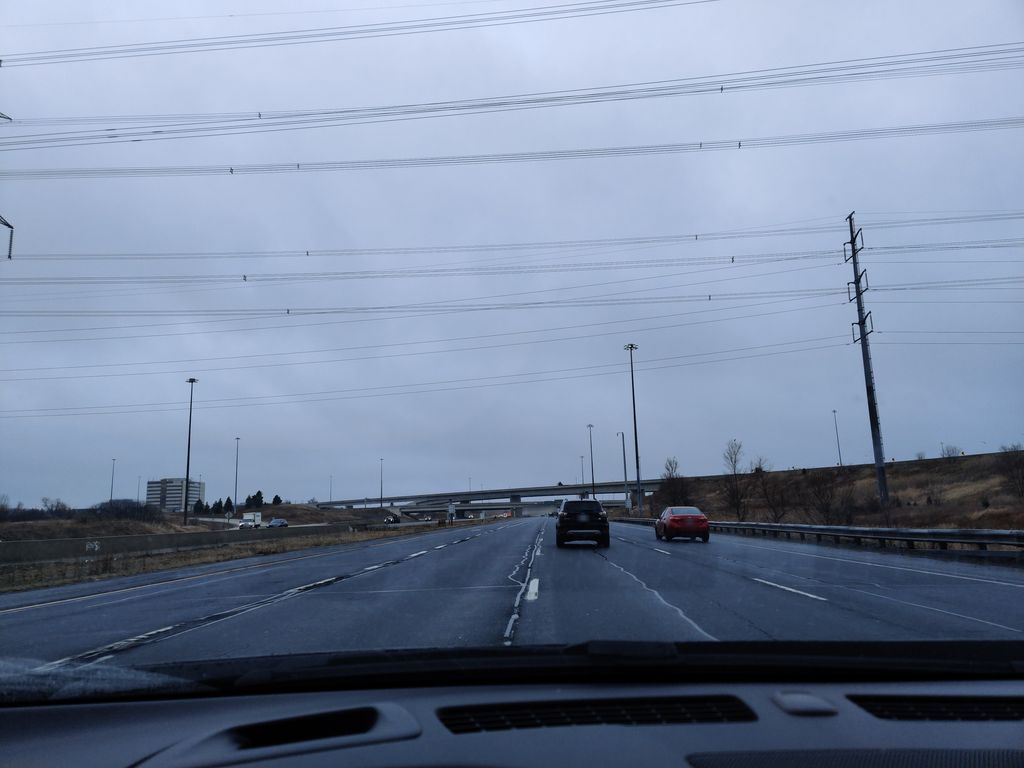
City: toronto